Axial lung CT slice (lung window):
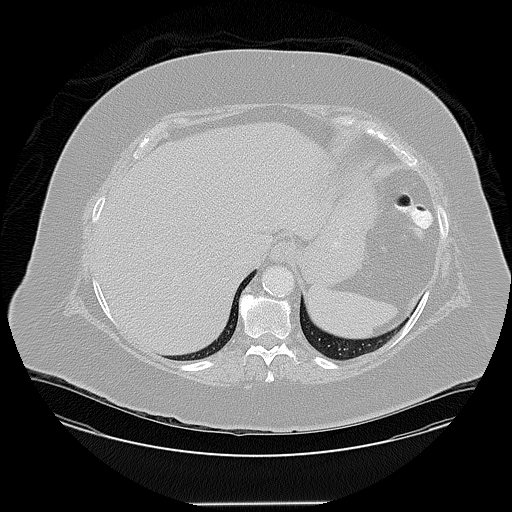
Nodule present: no